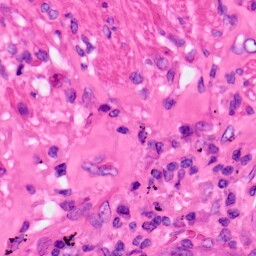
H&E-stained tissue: Lung